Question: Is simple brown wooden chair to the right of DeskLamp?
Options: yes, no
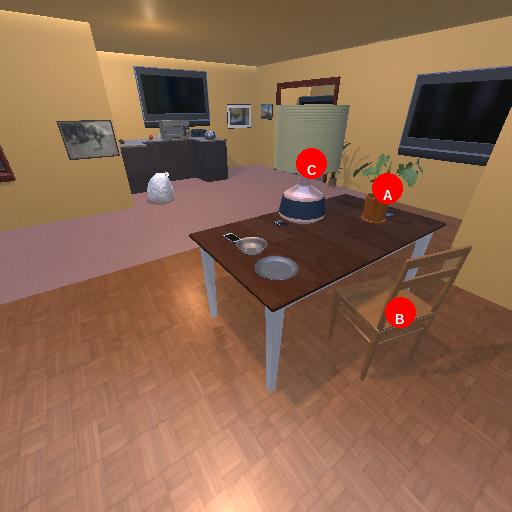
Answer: yes